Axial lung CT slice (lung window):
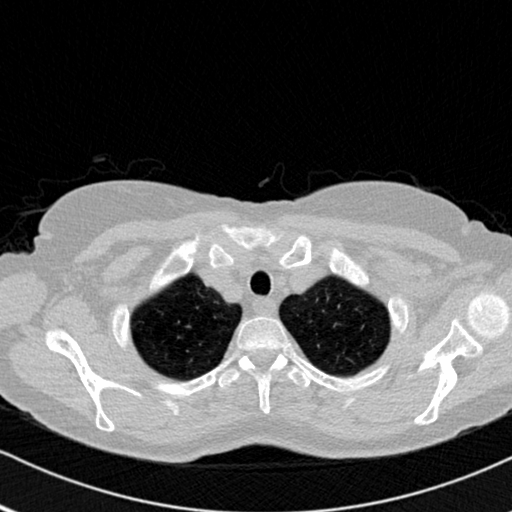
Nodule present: no